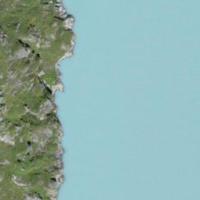
EUNIS habitat code: 14
Species observed at this site:
Marmota marmota